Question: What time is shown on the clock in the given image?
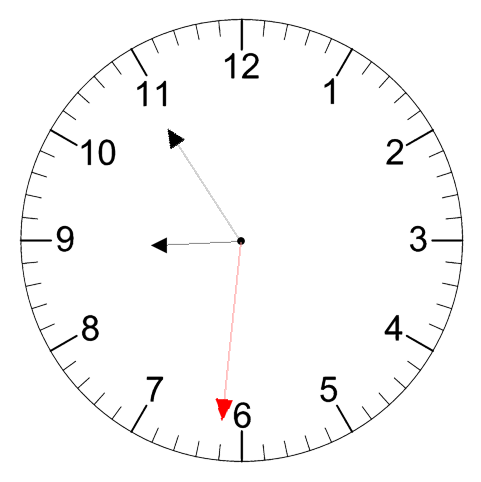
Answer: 08:54:31